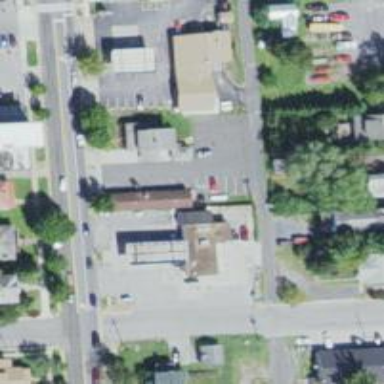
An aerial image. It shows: Convenience shop.